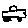
Label: car